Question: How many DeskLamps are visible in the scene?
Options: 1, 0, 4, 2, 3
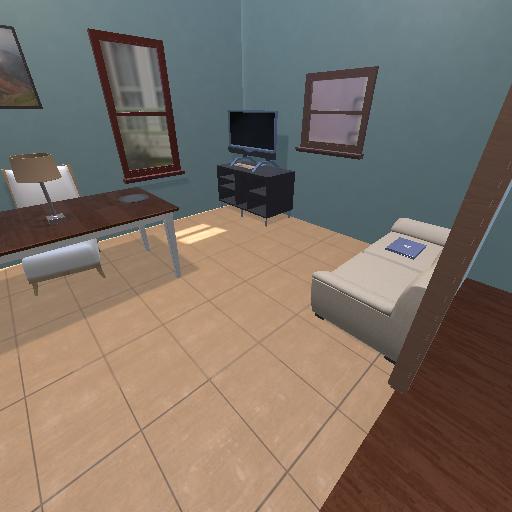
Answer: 1